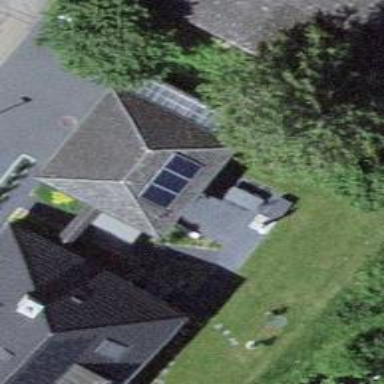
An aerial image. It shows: Garage.